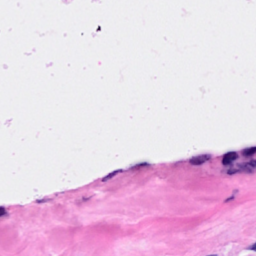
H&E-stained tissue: Breast